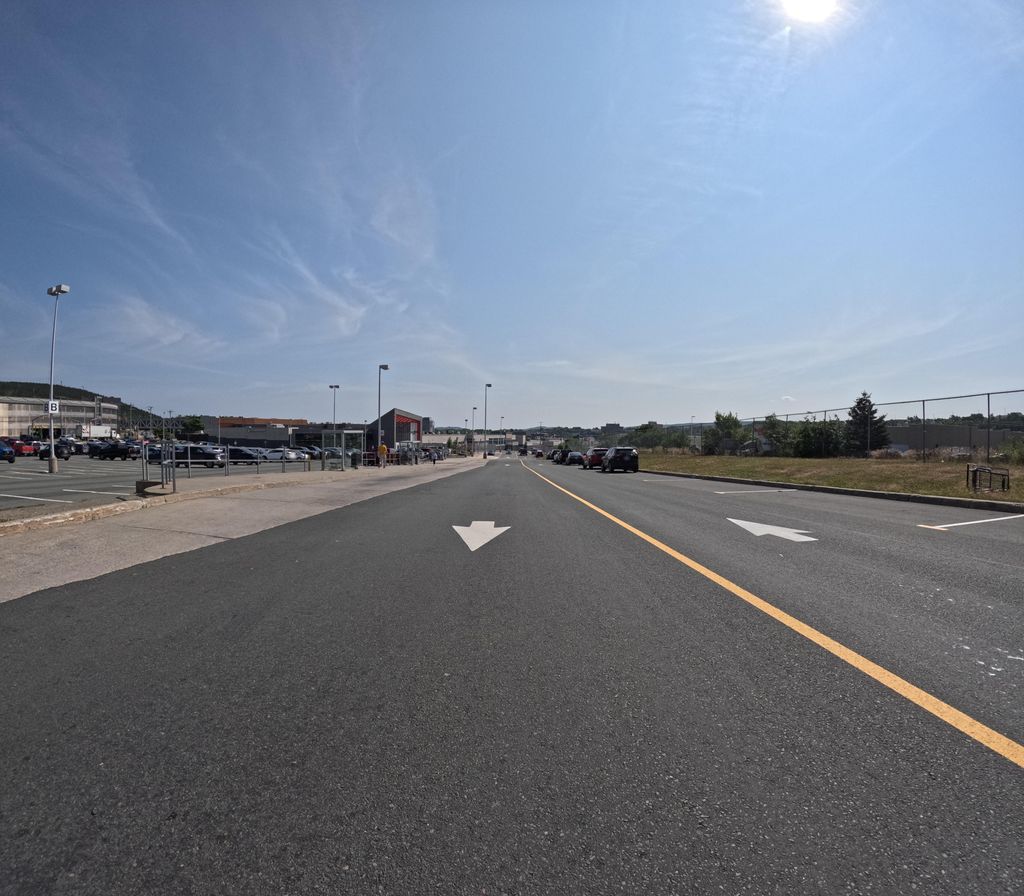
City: st_johns